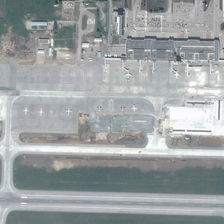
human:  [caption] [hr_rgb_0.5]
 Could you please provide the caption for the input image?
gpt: some planes are parked in an airport .

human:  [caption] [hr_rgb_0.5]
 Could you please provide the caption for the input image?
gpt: some planes are parked in an airport .

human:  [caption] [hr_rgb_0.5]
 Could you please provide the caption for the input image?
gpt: some planes are parked in an airport .

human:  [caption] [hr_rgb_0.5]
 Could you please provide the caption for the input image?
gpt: some planes are parked in an airport .

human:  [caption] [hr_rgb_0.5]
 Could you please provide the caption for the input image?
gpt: some planes are parked in an airport .